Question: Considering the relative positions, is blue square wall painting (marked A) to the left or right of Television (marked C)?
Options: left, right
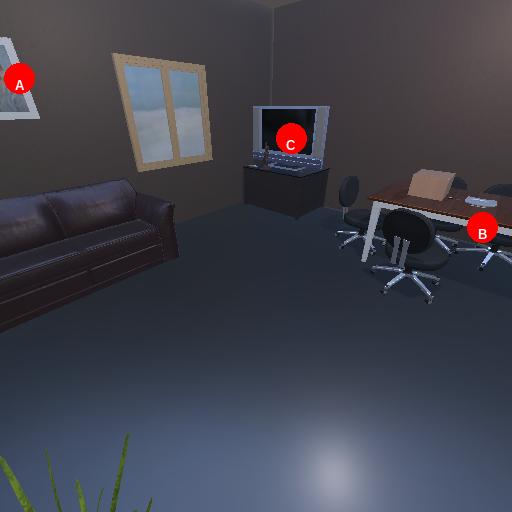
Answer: left